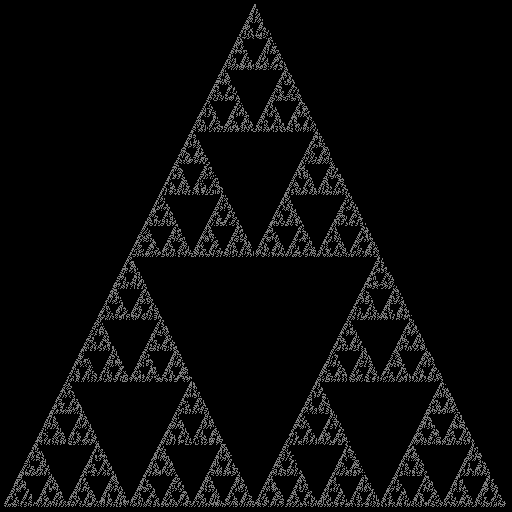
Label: sierpinski_gasket